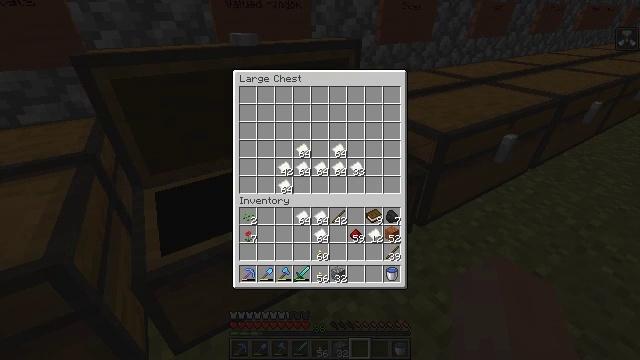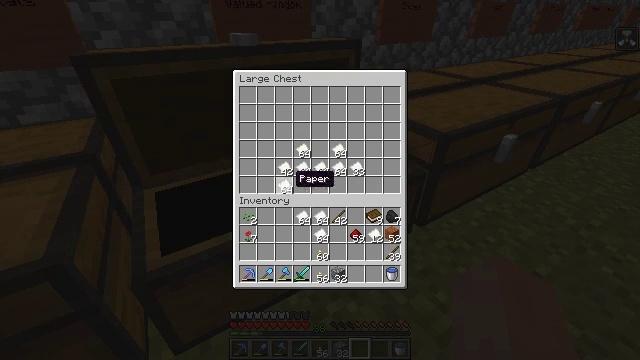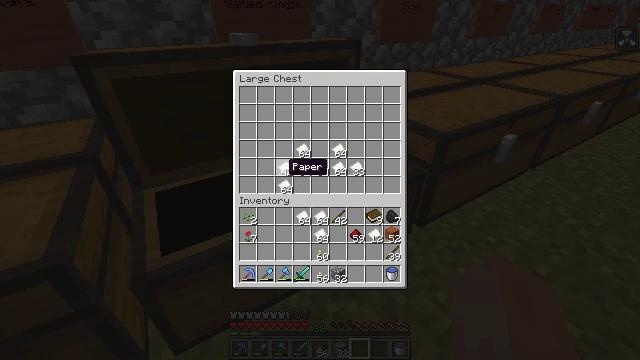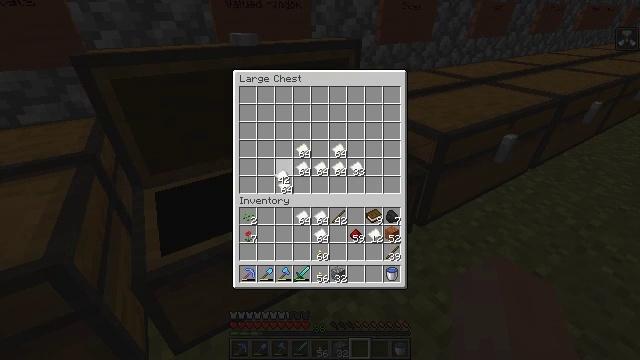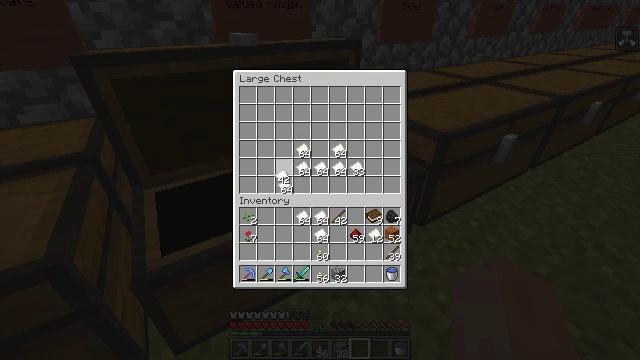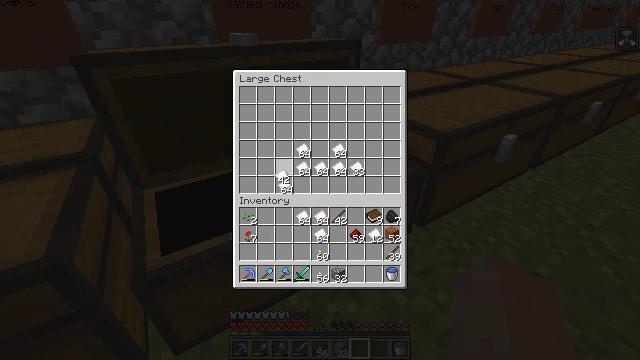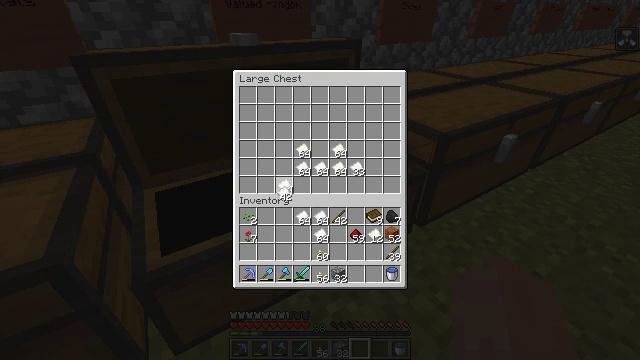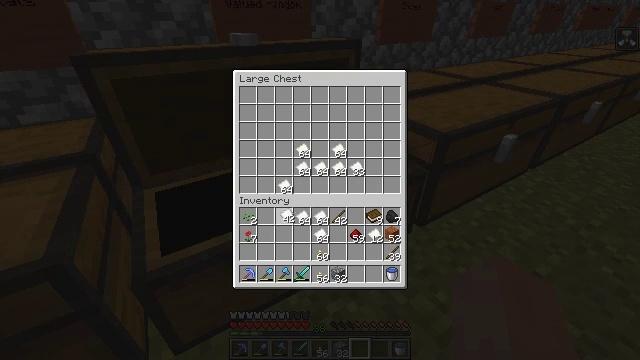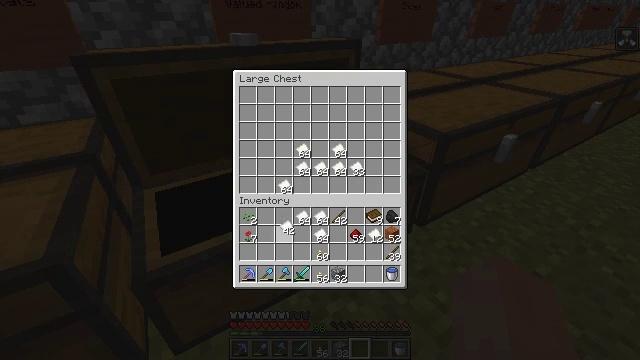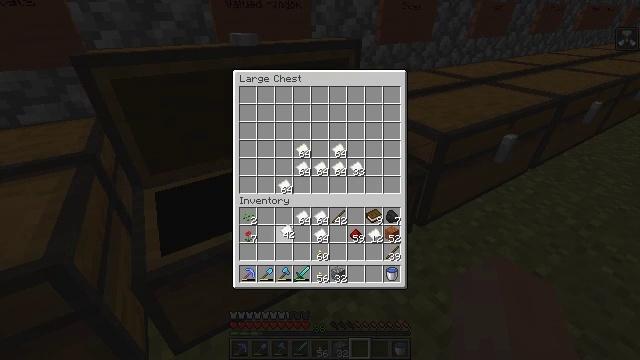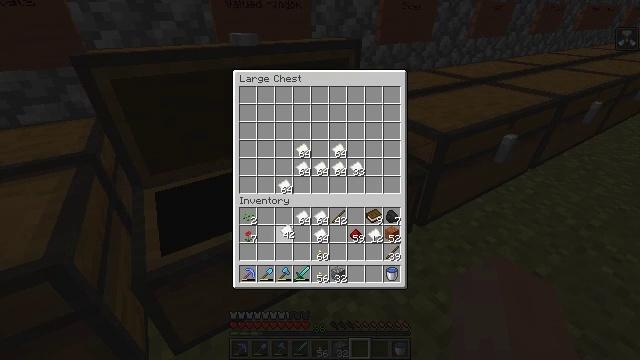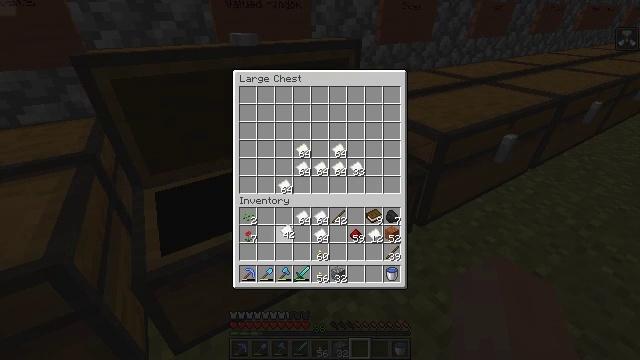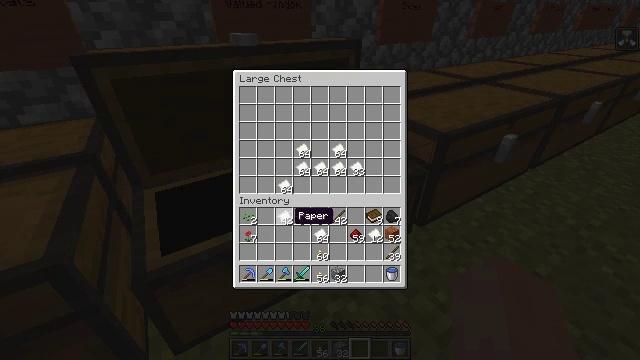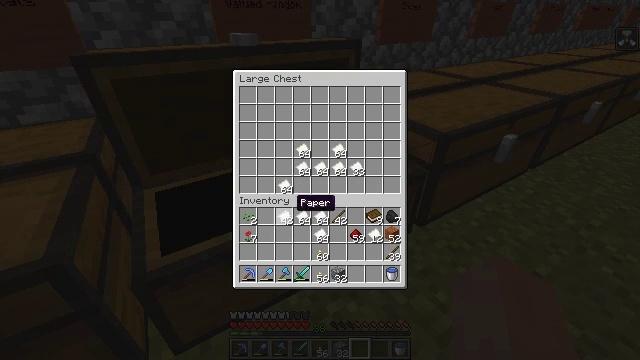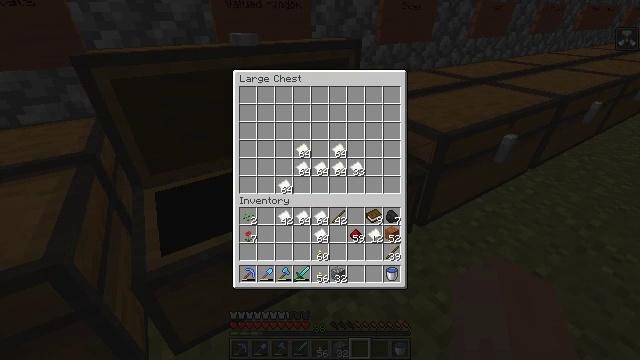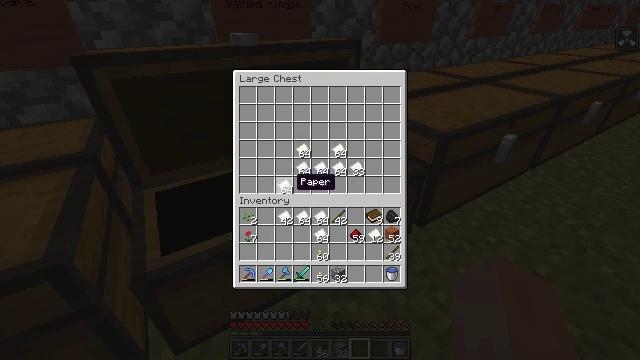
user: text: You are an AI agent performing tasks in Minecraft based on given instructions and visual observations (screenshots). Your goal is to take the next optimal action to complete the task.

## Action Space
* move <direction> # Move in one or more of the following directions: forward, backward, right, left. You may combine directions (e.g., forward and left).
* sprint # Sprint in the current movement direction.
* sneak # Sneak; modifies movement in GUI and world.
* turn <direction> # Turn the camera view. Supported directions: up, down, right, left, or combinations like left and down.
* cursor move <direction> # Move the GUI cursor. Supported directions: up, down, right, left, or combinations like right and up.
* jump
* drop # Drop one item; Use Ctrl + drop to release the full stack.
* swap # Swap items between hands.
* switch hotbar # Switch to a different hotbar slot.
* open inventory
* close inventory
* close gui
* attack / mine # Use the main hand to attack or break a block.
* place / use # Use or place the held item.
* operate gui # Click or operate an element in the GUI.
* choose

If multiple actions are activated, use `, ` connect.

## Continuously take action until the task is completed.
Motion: motion action
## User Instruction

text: Remove wheat seeds from the inventory.
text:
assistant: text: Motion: cursor move left and up
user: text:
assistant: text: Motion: cursor move left and up
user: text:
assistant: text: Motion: operate gui
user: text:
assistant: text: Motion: operate gui
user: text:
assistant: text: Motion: operate gui
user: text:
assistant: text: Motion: cursor move down
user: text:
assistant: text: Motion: cursor move down
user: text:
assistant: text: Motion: cursor move down
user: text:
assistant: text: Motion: operate gui
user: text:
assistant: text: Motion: operate gui
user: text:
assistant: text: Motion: operate gui
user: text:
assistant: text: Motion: no_op
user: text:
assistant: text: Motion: cursor move up
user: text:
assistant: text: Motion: cursor move up
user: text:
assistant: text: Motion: no_op
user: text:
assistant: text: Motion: operate gui
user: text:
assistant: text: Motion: operate gui
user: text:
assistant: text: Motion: operate gui
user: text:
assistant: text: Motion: no_op
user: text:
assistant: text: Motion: cursor move down
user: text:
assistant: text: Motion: cursor move down
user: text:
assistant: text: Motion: cursor move down
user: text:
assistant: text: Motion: operate gui
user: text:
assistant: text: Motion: operate gui
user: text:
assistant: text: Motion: operate gui
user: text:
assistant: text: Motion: no_op
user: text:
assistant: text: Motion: cursor move up
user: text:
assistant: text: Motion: cursor move up
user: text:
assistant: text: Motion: cursor move up
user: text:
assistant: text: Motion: no_op